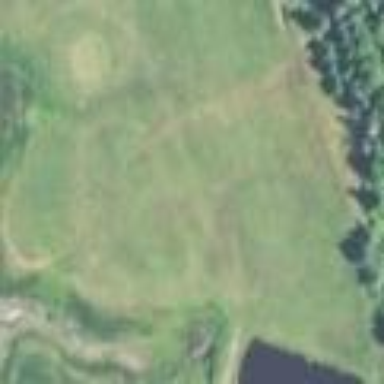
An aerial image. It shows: Rough grassy area used for golf.